Question: On SQL Server 2008 R2, I have following T-SQL code:
'''
SELECT CAST(GETDATE() AS DATETIMEOFFSET);
'''
This gives me the result as below:
> 2011-12-26 10:21:13.<PHONE> +00:00
But the result is what I wanted to be. It should be this:
> 2011-12-26 10:21:13.<PHONE>
Here is my machine's :

The same thing happens while I am inserting a value:
'''
DECLARE @foo AS TABLE(
fooDate DATETIMEOFFSET
);
INSERT @foo VALUES(GETDATE());
SELECT * FROM @foo;
'''
This gets me the same wrong result (at least wrong for my needs).
What am I missing here?
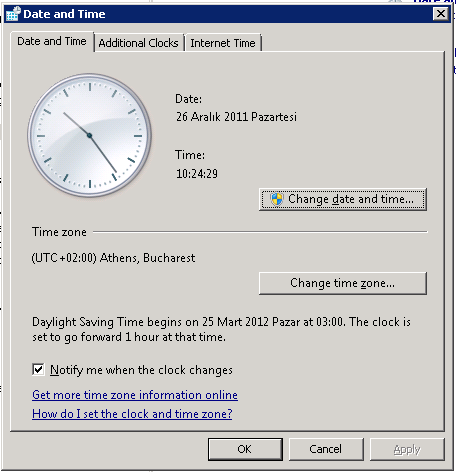
Answer: Try this
'''
SELECT SYSDATETIMEOFFSET();
'''
'GETDATE()' function has no any timezone information